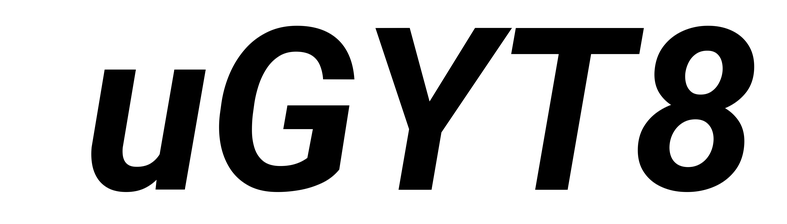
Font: Roboto-Italic_Bold_Italic